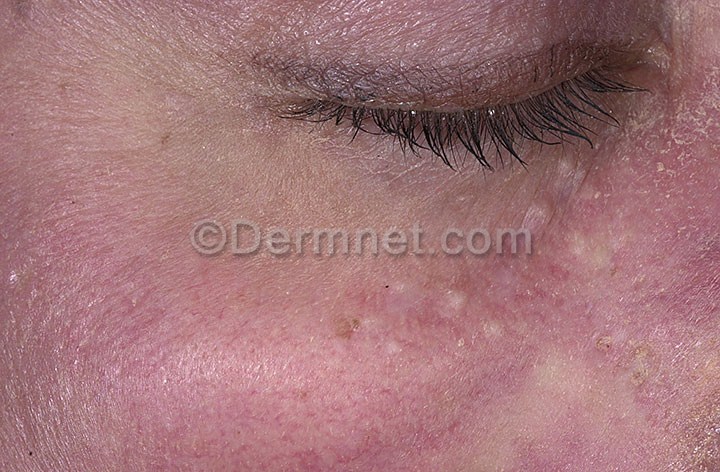
Disease: Seborrheic Keratoses and other Benign Tumors